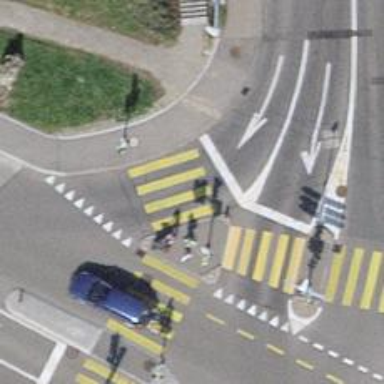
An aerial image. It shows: Road with traffic signals.